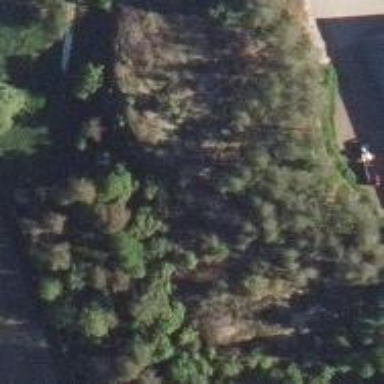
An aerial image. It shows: Cliff in nature.